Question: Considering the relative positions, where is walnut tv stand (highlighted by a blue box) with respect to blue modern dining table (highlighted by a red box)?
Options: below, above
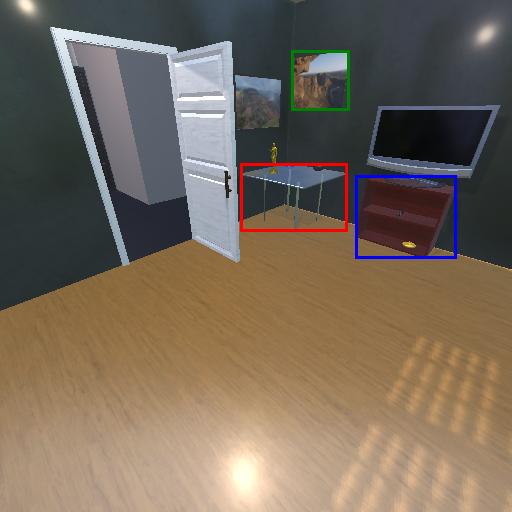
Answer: below